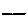
Label: line